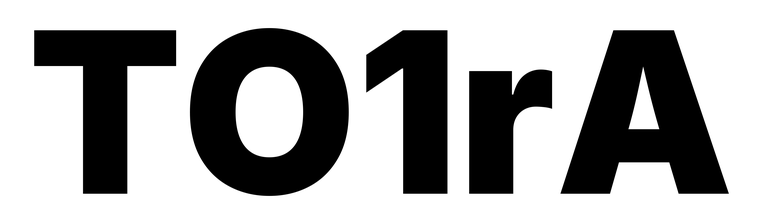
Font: Inter_Black